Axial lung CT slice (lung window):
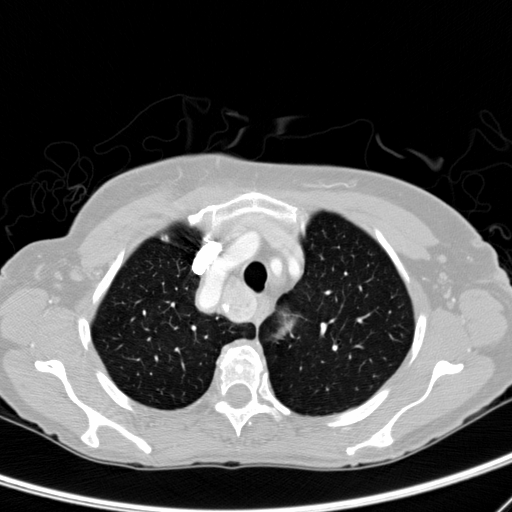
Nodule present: no